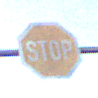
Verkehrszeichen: Stop
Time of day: SunriseSunset
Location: Outdoor (RoadRail)
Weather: Clear
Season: NotSpecified
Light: Natural